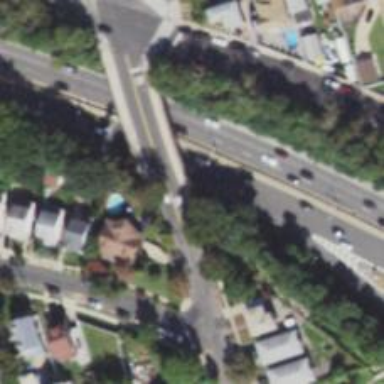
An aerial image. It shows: Footway bridge.